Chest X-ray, PA view. Patient: 46 years old, sex M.
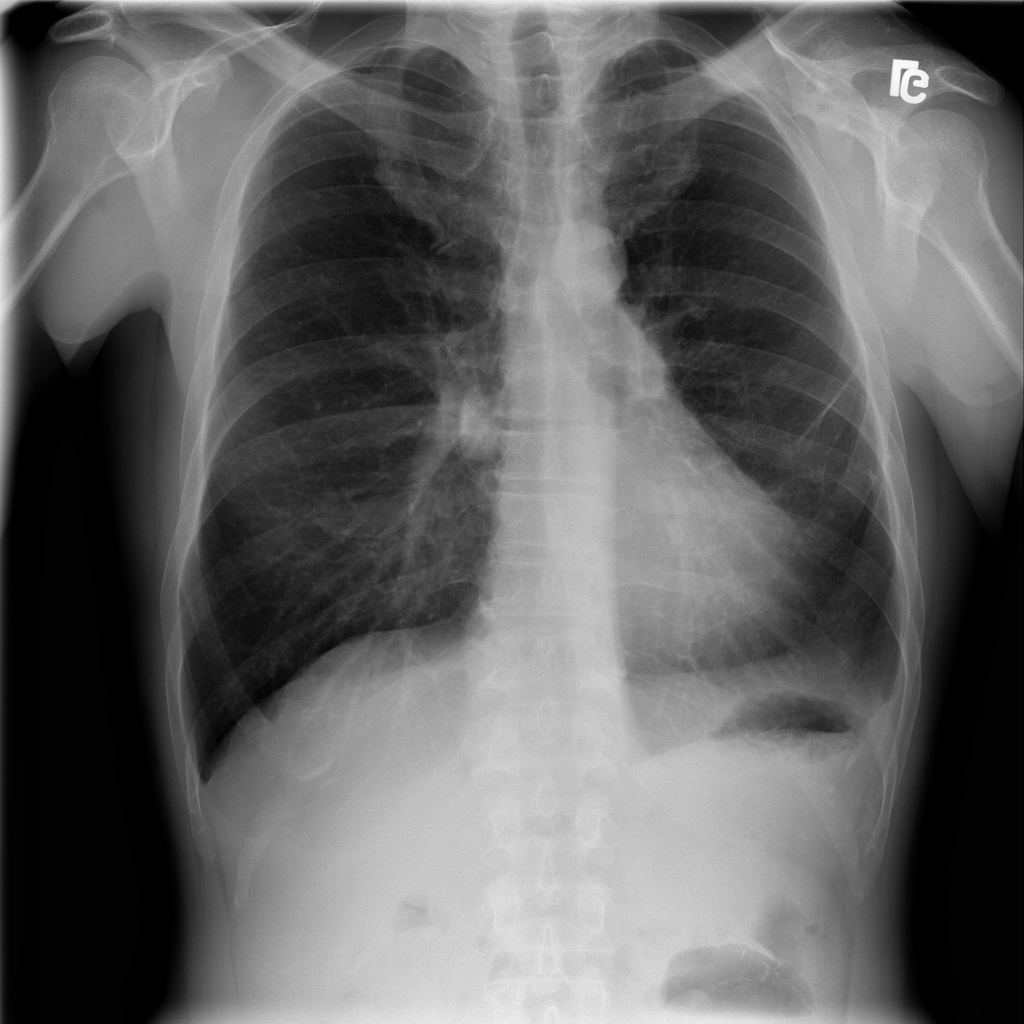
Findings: Infiltration